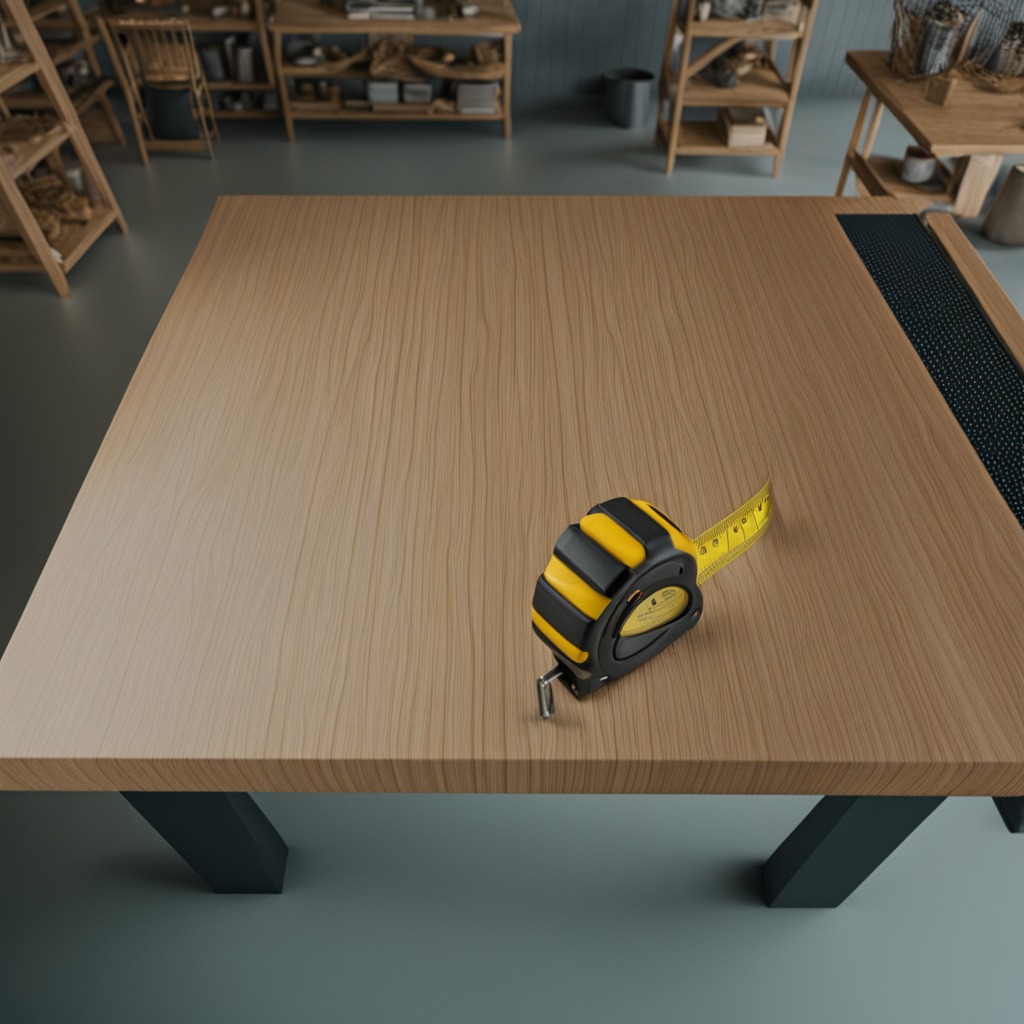
A measuring tape is lying on the workbench inside a coastal fishing gear workshop.